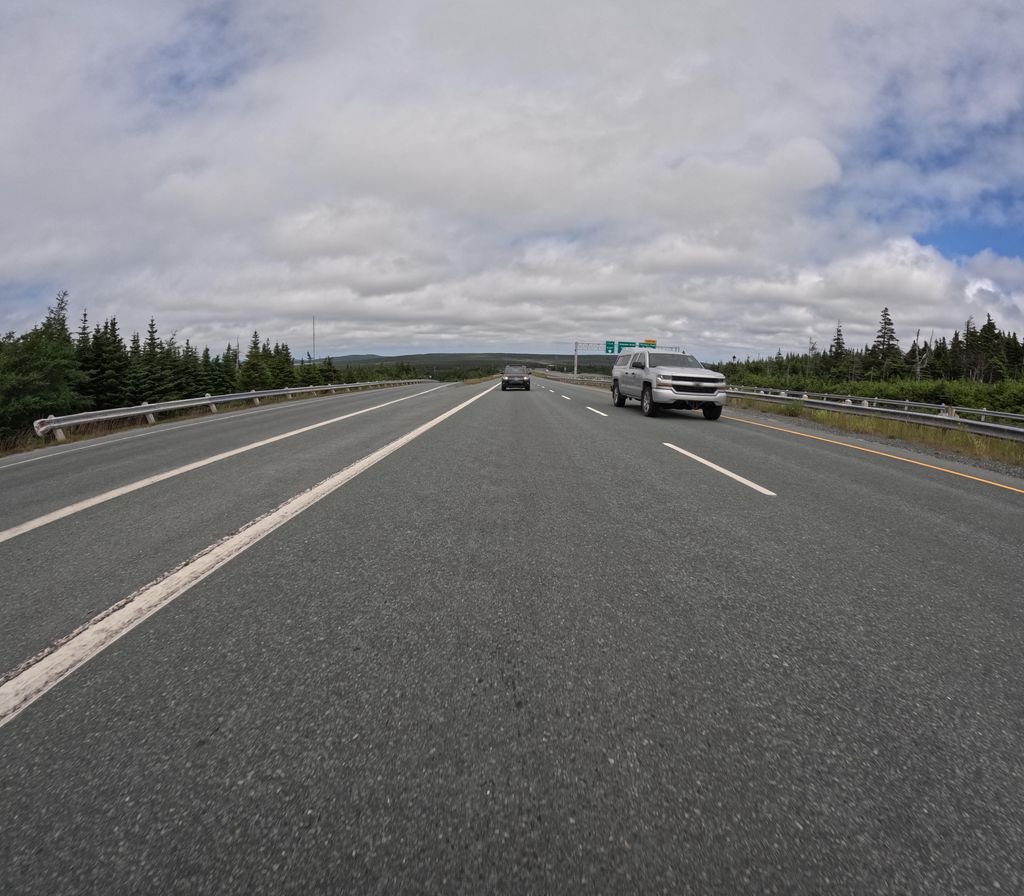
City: st_johns